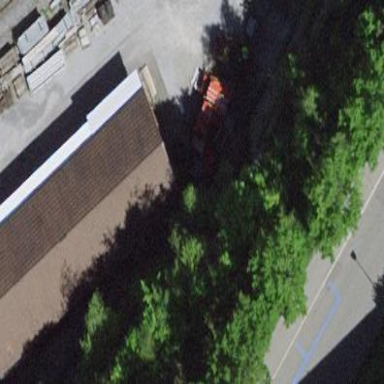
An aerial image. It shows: Warehouse.